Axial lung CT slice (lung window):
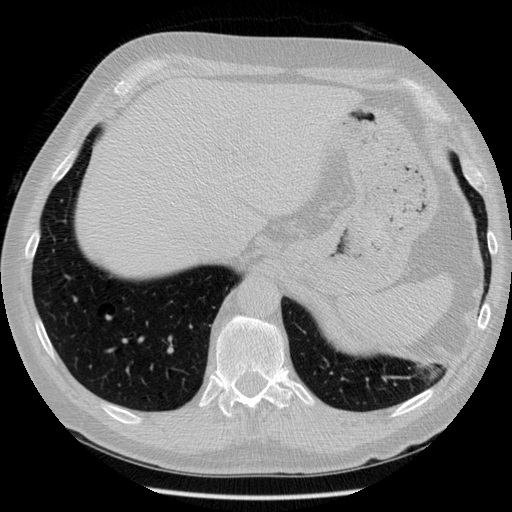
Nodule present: no